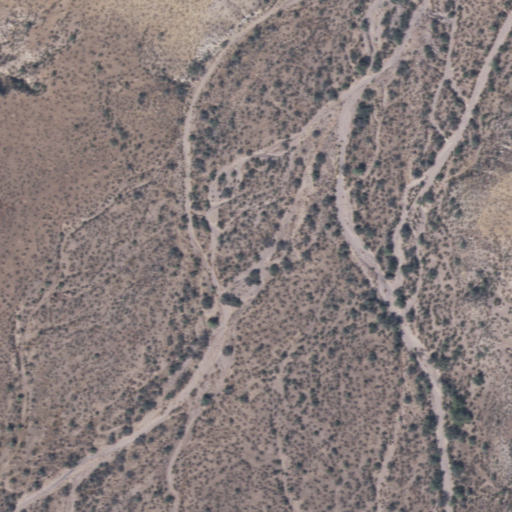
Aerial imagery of valley in Arizona named McKinney Canyon containing only shrub